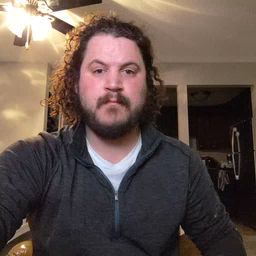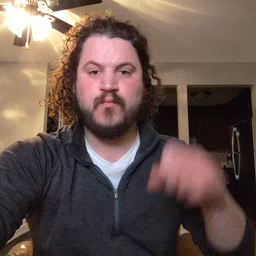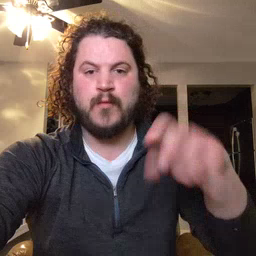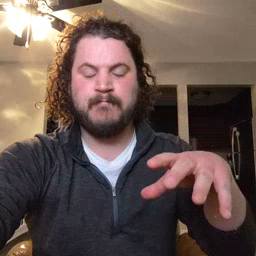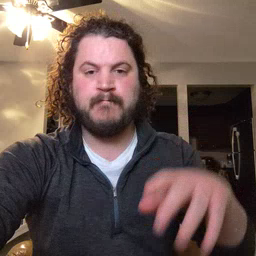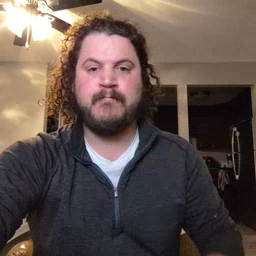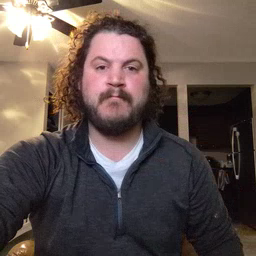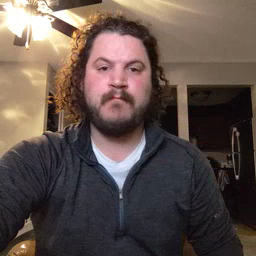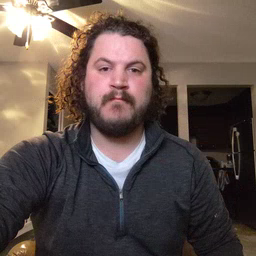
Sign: drop